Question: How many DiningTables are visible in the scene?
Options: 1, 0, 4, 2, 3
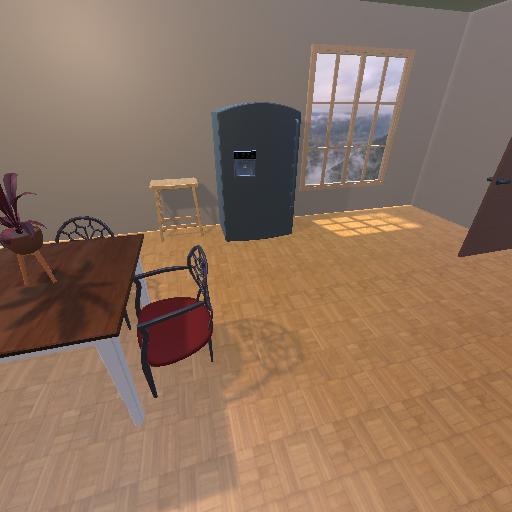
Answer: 1